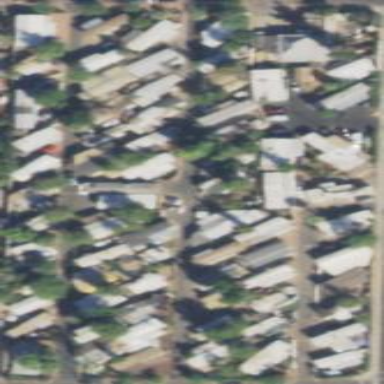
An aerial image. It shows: Residential area designated as trailer park.